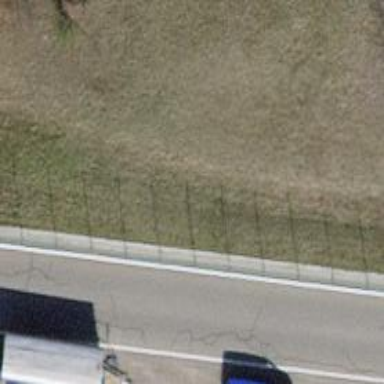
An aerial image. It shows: Grass track road with grade 5 tracktype.